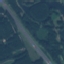
Land use / land cover: Highway